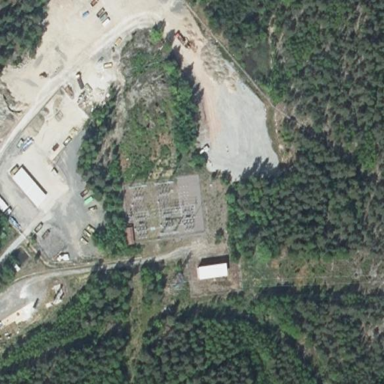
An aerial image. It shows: Power substation.